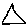
Label: triangle